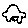
Label: car